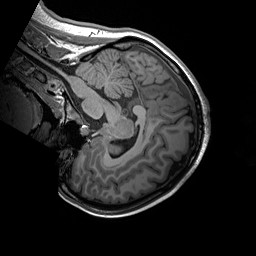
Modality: T1w
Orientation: sagittal
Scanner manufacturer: siemens
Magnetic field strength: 3 T
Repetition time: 2.2 s
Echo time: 0.00244 s